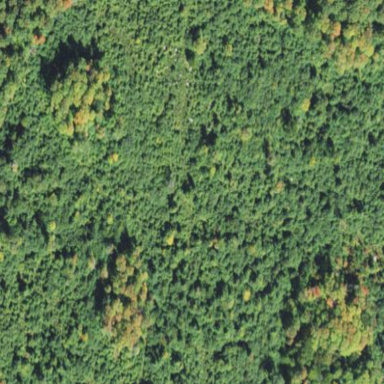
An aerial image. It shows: Clearcut area created by human activity.